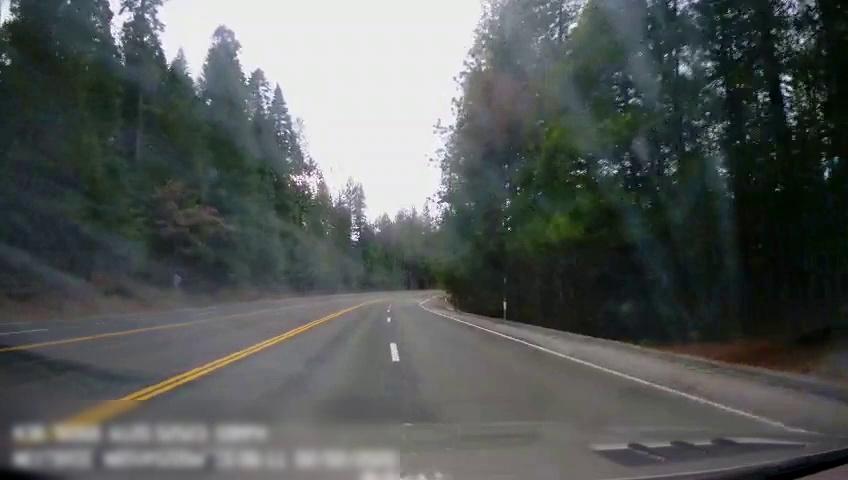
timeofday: Day
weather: Cloudy
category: Drivable Space
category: Lanes | Opposite Lane
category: Lanes | Opposite Lane
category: Lanes | Alternate Lane
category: Lanes | Opposite Lane
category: Lanes | Current Lane
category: Lanes | Current Lane